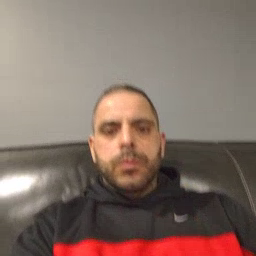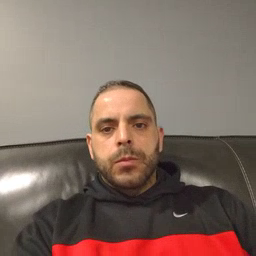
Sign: quiet